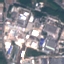
Label: Industrial